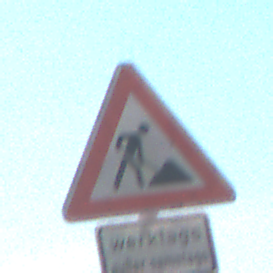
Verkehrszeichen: Arbeitsstelle
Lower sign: ZeitangabenMitBeschraenkungAufWochentage7
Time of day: Midday
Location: Outdoor (Nature)
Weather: Clear
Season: NotSpecified
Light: Natural